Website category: jobs
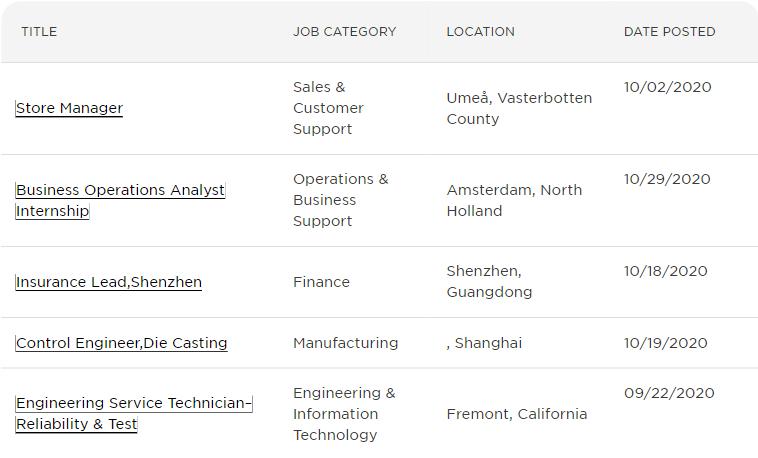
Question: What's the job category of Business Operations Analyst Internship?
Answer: Operations & Business Support

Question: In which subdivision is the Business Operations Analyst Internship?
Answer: Operations & Business Support

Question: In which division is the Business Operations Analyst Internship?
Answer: Operations & Business Support

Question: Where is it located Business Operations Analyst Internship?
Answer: Operations & Business Support

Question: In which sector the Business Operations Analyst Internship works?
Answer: Operations & Business Support

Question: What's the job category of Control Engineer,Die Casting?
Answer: Manufacturing

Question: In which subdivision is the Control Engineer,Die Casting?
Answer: Manufacturing

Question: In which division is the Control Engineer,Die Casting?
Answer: Manufacturing

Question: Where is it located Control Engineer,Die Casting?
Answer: Manufacturing

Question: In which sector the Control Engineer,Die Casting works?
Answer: Manufacturing

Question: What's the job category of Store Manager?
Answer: Sales & Customer Support

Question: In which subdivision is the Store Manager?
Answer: Sales & Customer Support

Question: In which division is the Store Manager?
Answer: Sales & Customer Support

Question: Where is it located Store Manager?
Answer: Sales & Customer Support

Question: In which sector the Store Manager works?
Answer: Sales & Customer Support

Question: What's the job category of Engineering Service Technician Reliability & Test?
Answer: Engineering & Information Technology

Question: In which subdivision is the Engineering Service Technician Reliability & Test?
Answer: Engineering & Information Technology

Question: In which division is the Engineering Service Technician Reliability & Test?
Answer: Engineering & Information Technology

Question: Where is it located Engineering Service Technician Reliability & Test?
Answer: Engineering & Information Technology

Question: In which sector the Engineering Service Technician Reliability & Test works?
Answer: Engineering & Information Technology

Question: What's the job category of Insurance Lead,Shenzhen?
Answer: Finance

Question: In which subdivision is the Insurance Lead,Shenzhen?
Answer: Finance

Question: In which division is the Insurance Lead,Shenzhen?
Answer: Finance

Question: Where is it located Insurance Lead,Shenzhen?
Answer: Finance

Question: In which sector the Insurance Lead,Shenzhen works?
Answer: Finance

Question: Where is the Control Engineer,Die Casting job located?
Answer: , Shanghai

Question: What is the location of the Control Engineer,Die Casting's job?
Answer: , Shanghai

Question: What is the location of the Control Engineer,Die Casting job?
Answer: , Shanghai

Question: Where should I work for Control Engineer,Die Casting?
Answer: , Shanghai

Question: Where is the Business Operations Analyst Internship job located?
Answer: Amsterdam, North Holland

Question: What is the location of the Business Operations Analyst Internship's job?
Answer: Amsterdam, North Holland

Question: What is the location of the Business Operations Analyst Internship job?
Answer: Amsterdam, North Holland

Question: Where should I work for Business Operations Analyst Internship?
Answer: Amsterdam, North Holland

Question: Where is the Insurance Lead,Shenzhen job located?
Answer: Shenzhen, Guangdong

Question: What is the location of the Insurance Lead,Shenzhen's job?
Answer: Shenzhen, Guangdong

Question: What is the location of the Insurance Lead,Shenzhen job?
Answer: Shenzhen, Guangdong

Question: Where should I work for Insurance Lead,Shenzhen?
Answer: Shenzhen, Guangdong

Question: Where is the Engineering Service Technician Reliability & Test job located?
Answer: Fremont, California

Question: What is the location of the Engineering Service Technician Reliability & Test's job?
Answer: Fremont, California

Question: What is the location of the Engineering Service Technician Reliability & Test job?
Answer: Fremont, California

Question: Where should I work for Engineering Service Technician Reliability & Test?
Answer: Fremont, California

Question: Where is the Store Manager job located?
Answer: Ume, Vasterbotten County

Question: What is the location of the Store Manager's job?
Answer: Ume, Vasterbotten County

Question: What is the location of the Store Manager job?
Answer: Ume, Vasterbotten County

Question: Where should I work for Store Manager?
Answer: Ume, Vasterbotten County

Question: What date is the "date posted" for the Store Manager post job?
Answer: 10/02/2020

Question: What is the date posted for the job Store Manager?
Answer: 10/02/2020

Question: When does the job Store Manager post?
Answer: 10/02/2020

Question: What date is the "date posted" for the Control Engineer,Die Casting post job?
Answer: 10/19/2020

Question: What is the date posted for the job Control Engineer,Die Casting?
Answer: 10/19/2020

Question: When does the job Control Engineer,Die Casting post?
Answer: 10/19/2020

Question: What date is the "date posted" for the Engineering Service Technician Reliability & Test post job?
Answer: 09/22/2020

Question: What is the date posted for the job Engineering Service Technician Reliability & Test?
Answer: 09/22/2020

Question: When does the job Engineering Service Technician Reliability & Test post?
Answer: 09/22/2020

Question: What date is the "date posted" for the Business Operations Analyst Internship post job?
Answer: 10/29/2020

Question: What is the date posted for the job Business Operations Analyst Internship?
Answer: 10/29/2020

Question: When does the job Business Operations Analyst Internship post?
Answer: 10/29/2020

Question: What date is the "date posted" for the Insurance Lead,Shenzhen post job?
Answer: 10/18/2020

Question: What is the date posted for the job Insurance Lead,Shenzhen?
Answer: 10/18/2020

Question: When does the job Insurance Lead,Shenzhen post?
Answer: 10/18/2020

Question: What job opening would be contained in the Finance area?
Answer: Insurance Lead,Shenzhen

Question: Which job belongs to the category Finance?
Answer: Insurance Lead,Shenzhen

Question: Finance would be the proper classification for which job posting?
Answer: Insurance Lead,Shenzhen

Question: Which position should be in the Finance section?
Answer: Insurance Lead,Shenzhen